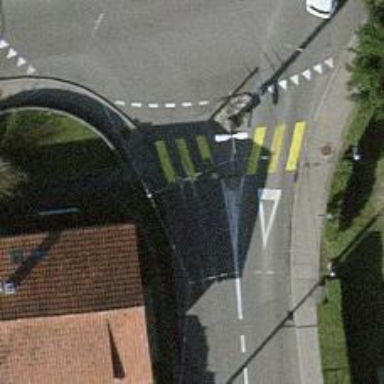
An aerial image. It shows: Marked crossing with visible markings.